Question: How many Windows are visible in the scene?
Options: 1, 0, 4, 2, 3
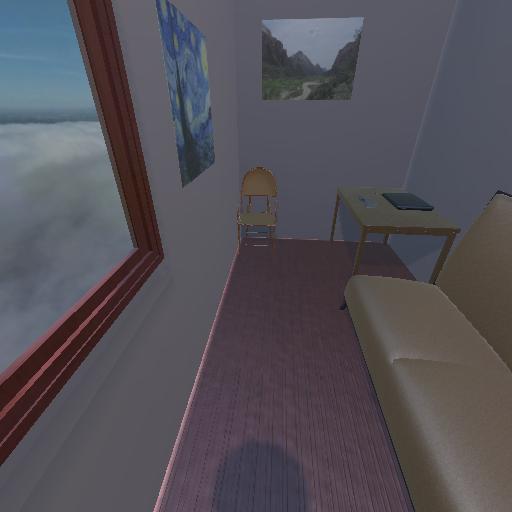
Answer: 1